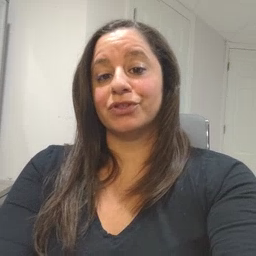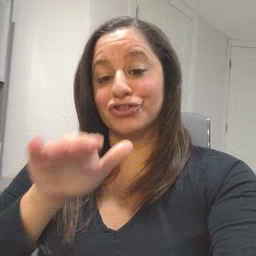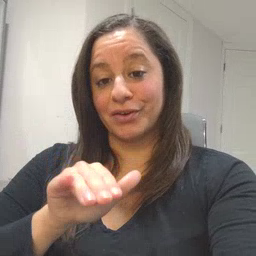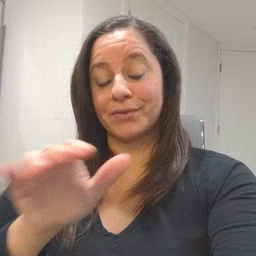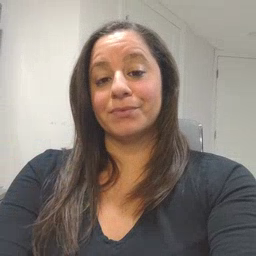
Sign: child